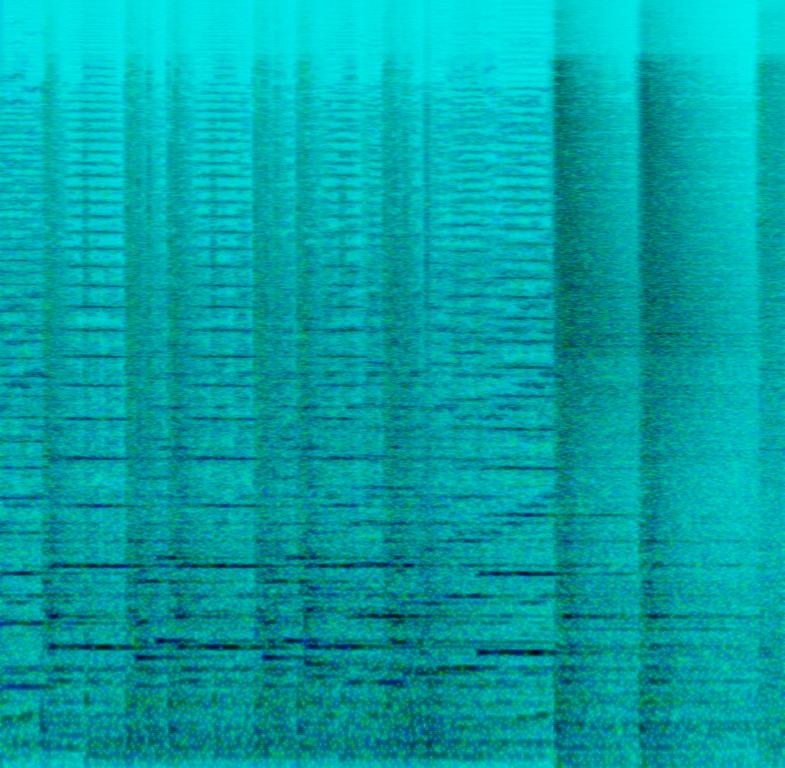
This is a movie music piece. There is a cinematic synth holding a single high-pitched note which creates an aura of suspense and horror. War drums and occasional cymbals create a preparation for battle feeling. This piece could certainly be used in war and horror movies. It could also be used in video games that involve horror and battles.